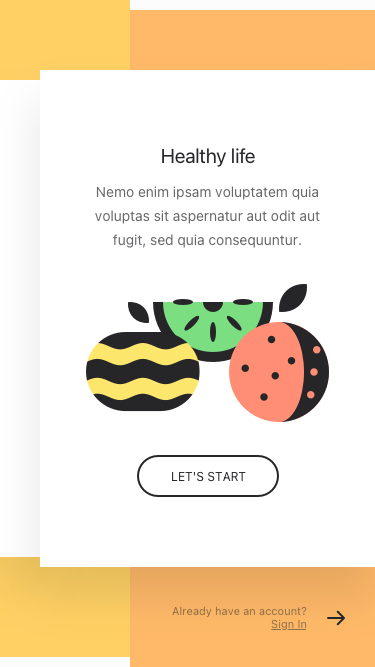
Text in this UI design:
Already have an account? Sign In
Healthy life
Nemo enim ipsam voluptatem quia voluptas sit aspernatur aut odit aut fugit, sed quia consequuntur.